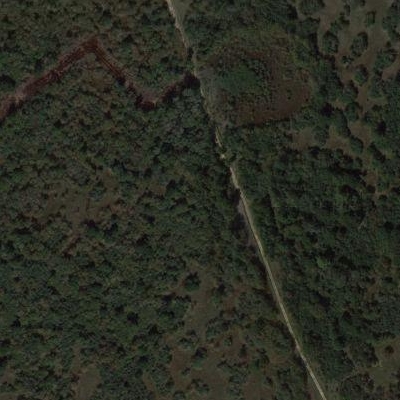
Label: eForest